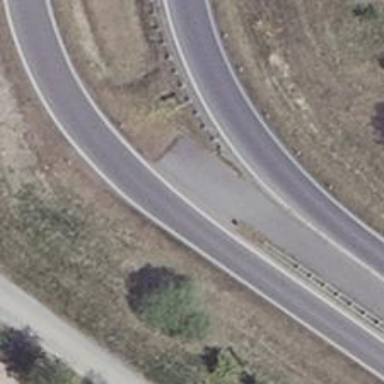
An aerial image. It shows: Trunk highway.